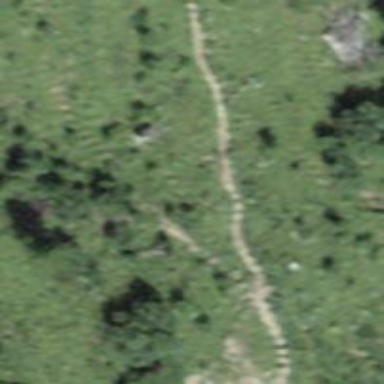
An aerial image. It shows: Path on the ground with grade5 tracktype and very horrible smoothness.